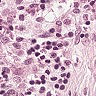
Metastatic tissue present: no